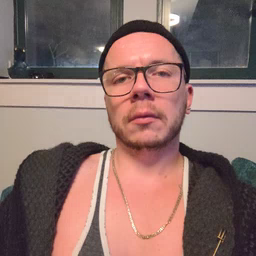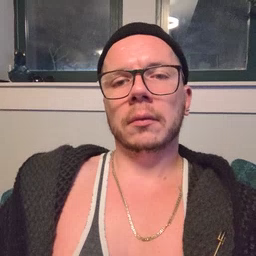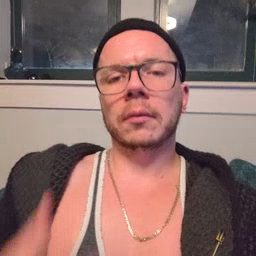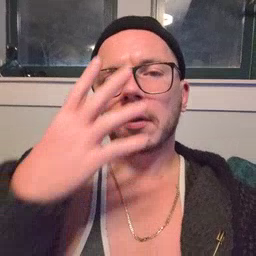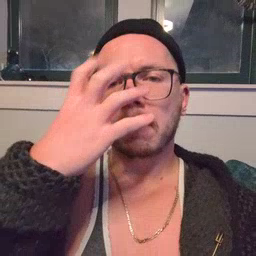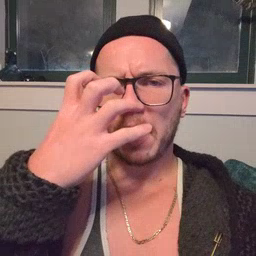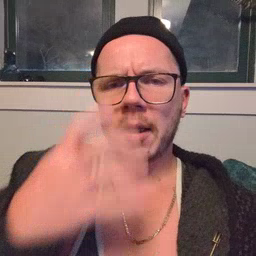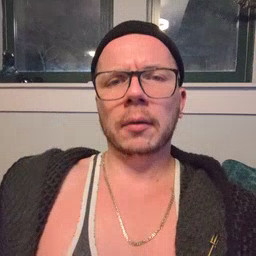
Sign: mad